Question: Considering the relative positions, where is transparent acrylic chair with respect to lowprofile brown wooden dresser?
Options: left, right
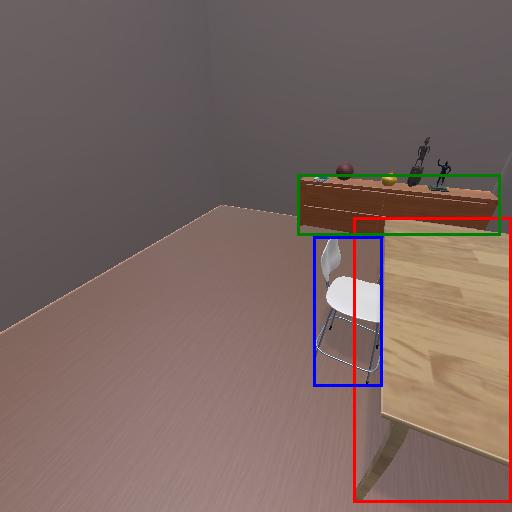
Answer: left